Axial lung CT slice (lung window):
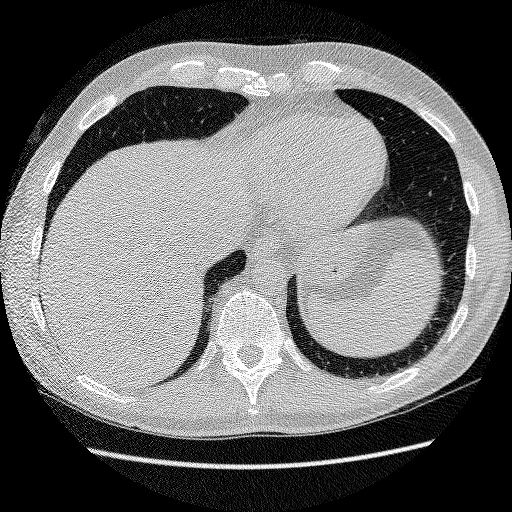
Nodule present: no